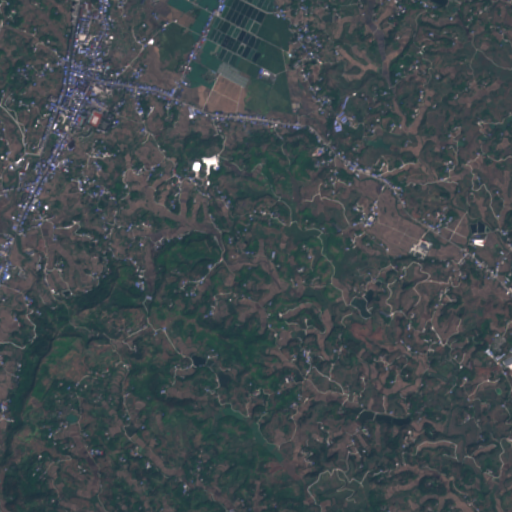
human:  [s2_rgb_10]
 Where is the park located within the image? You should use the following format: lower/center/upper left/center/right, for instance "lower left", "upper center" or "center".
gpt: The park is located in the upper left of the image.
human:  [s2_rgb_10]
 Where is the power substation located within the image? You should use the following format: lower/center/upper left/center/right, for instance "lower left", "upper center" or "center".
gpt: The power substation is located in the upper center of the image.
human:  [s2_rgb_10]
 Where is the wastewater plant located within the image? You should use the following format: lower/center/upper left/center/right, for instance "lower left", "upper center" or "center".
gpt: The wastewater plant is located in the center left of the image.
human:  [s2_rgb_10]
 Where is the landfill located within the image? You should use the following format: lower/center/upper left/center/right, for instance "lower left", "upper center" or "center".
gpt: There is no landfill in the image.